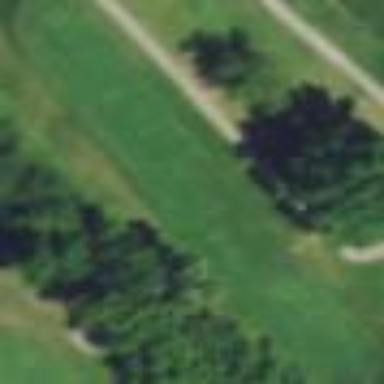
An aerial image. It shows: Golf tee on grassy land.